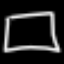
Label: square